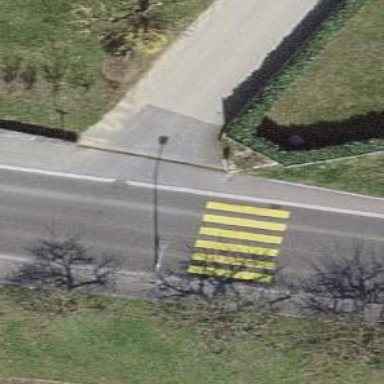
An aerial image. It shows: Uncontrolled zebra crossing on the road.